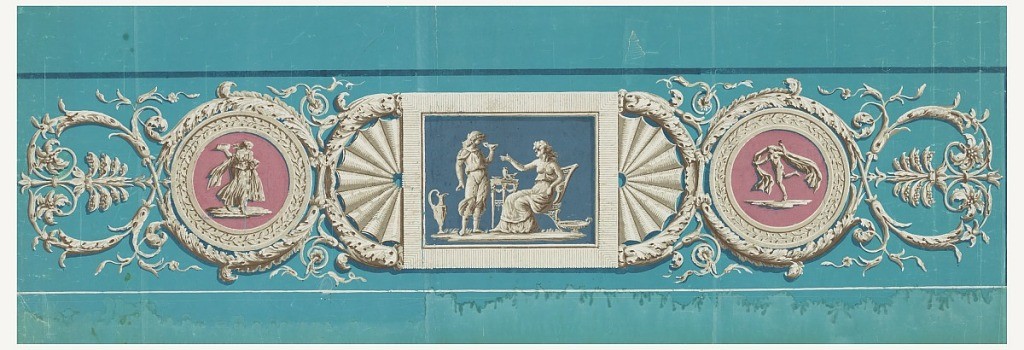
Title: Dado
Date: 1780–85
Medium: Block-printed on handmade paper
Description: In center, horizontal rectangular medallion with two figures in grisaille; to right and left, semicircular radiating fluting. To right and left of these, circular pink medallions, each with a figure in grisaille. At either end, a termination in acanthus arabesques. Horizontal rectangle.